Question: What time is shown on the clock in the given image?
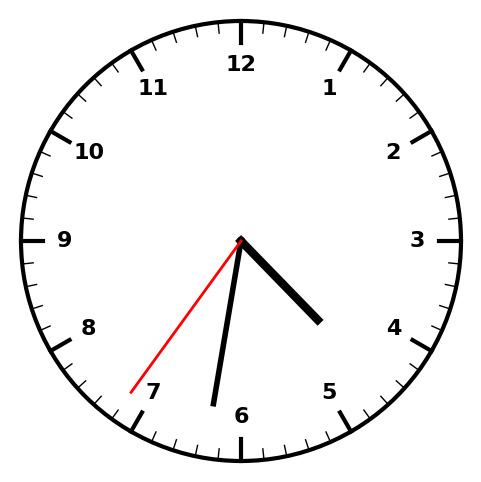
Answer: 04:31:36